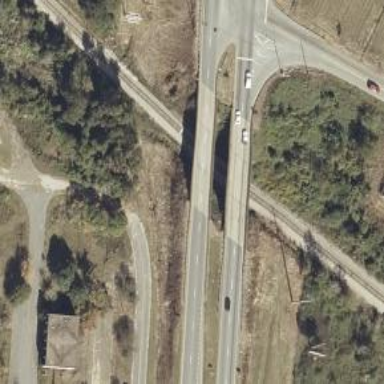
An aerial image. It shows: Bridge on trunk highway with dual carriageway.